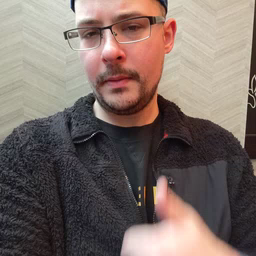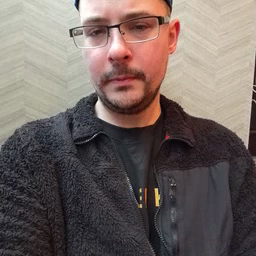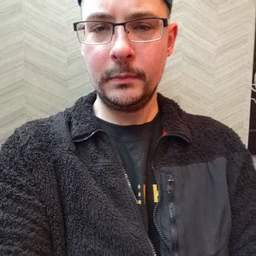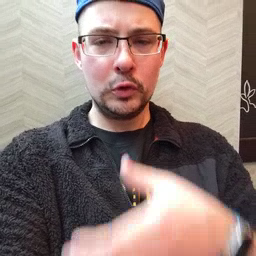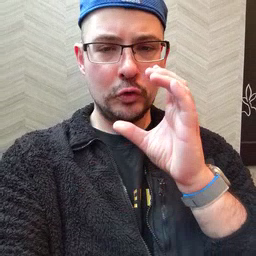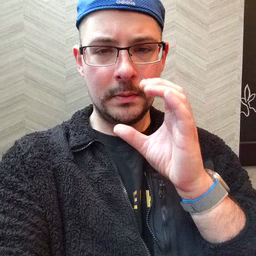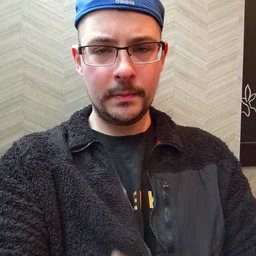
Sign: drink